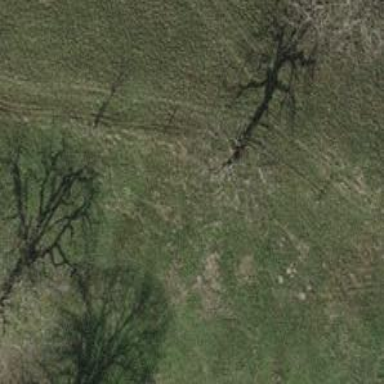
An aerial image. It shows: Single tag "natural: tree."